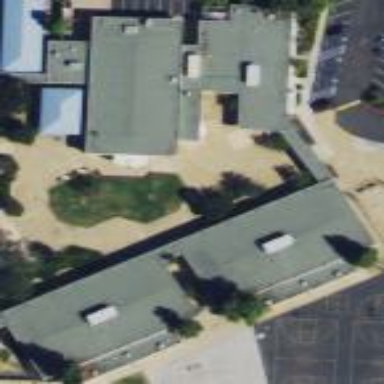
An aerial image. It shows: Educational building.